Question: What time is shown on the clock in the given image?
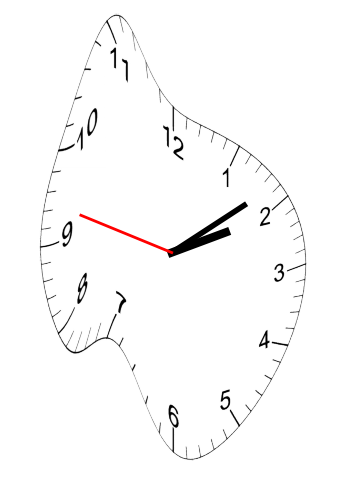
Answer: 02:08:47